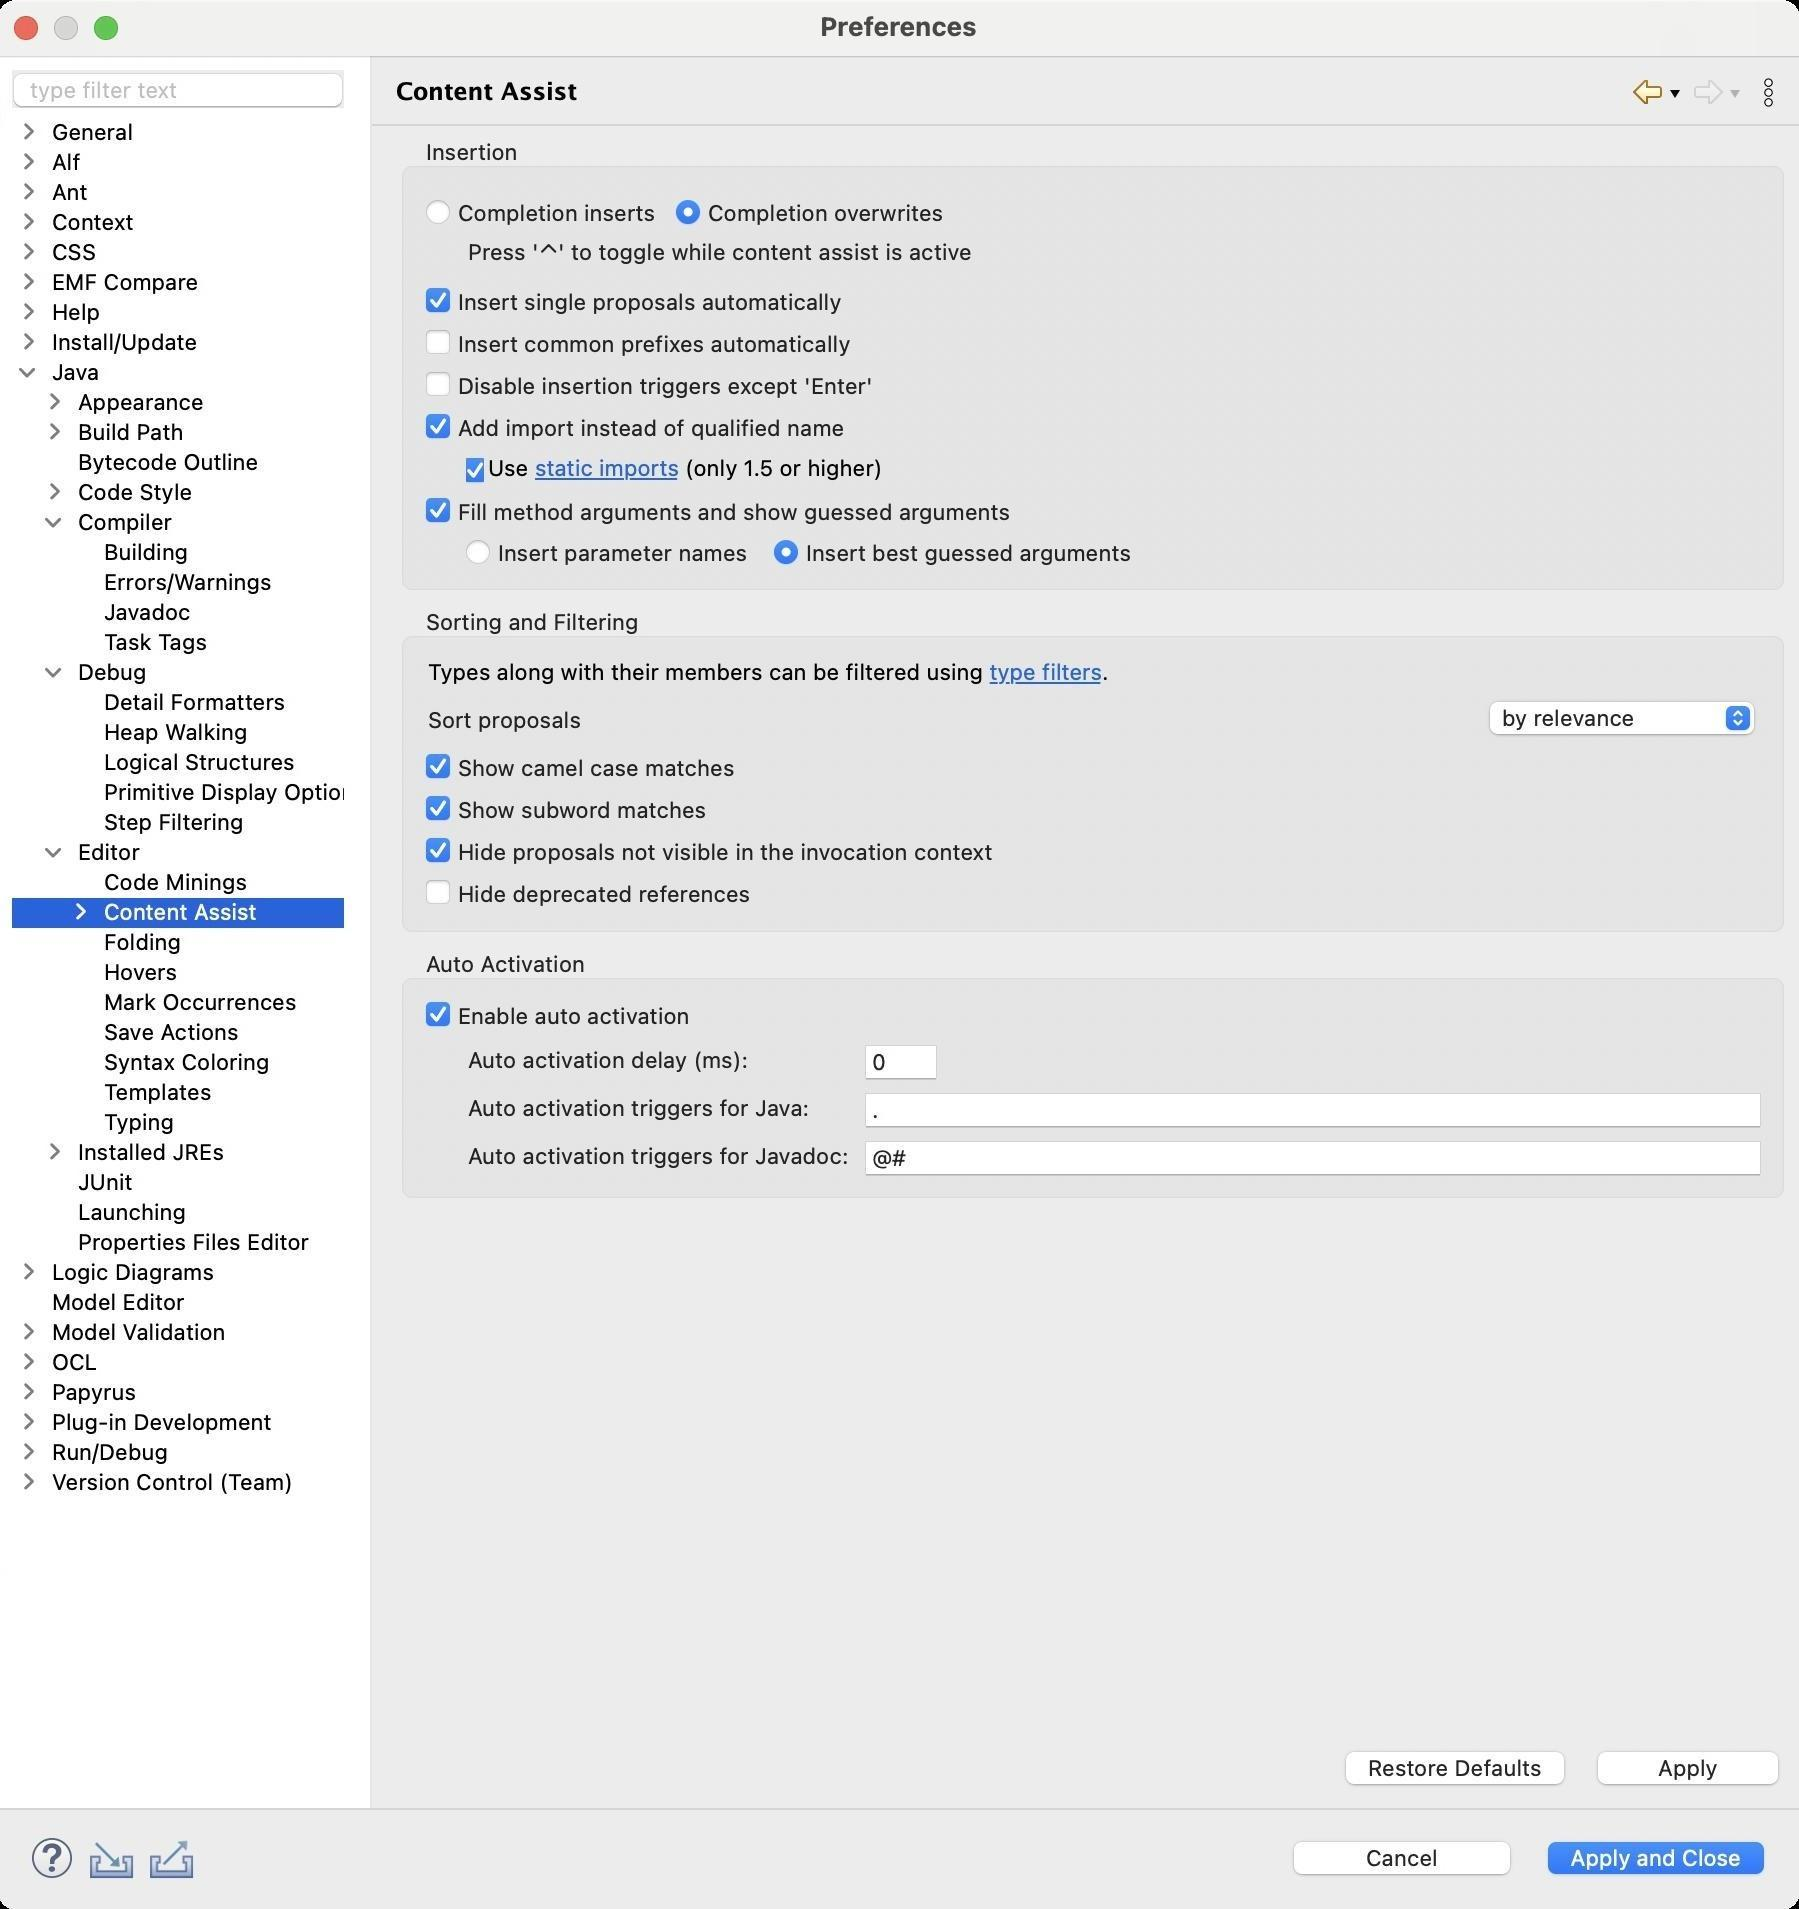
Accessibility tree:
{"name": "Preferences", "role": "AXWindow", "description": null, "role_description": "standard window", "value": null, "position": "480.00;95.00", "size": "901;955", "children": [{"name": "Apply_and_Close", "role": "AXButton", "description": null, "role_description": "button", "value": null, "position": "769.00;917.00", "size": "120;27", "children": []}, {"name": "Cancel", "role": "AXButton", "description": null, "role_description": "button", "value": null, "position": "642.00;917.00", "size": "120;27", "children": []}, {"name": null, "role": "AXToolbar", "description": null, "role_description": "toolbar", "value": null, "position": "12.00;915.00", "size": "90;30", "children": [{"name": "Help", "role": "AXCheckBox", "description": null, "role_description": "checkbox", "value": 0, "position": "12.00;915.00", "size": "30;30", "children": []}, {"name": "Import", "role": "AXButton", "description": null, "role_description": "button", "value": null, "position": "42.00;915.00", "size": "30;30", "children": []}, {"name": "Export", "role": "AXButton", "description": null, "role_description": "button", "value": null, "position": "72.00;915.00", "size": "30;30", "children": []}]}, {"name": null, "role": "AXScrollArea", "description": null, "role_description": "scroll area", "value": null, "position": "199.00;69.00", "size": "697;830", "children": [{"name": "Apply", "role": "AXButton", "description": null, "role_description": "button", "value": null, "position": "794.00;872.00", "size": "102;27", "children": []}, {"name": "Restore_Defaults", "role": "AXButton", "description": null, "role_description": "button", "value": null, "position": "668.00;872.00", "size": "121;27", "children": []}, {"name": null, "role": "AXScrollArea", "description": null, "role_description": "scroll area", "value": null, "position": "199.00;69.00", "size": "697;798", "children": [{"name": null, "role": "AXGroup", "description": null, "role_description": "group", "value": null, "position": "199.00;475.00", "size": "697;128", "children": [{"name": null, "role": "AXTextField", "description": null, "role_description": "text field", "value": "@#", "position": "433.00;569.00", "size": "449;19", "children": []}, {"name": null, "role": "AXStaticText", "description": null, "role_description": "text", "value": "Auto activation triggers for Javadoc:", "position": "233.00;571.00", "size": "195;14", "children": []}, {"name": null, "role": "AXTextField", "description": null, "role_description": "text field", "value": ".", "position": "433.00;545.00", "size": "449;19", "children": []}, {"name": null, "role": "AXStaticText", "description": null, "role_description": "text", "value": "Auto activation triggers for Java:", "position": "233.00;547.00", "size": "175;14", "children": []}, {"name": null, "role": "AXTextField", "description": null, "role_description": "text field", "value": "0", "position": "433.00;521.00", "size": "37;19", "children": []}, {"name": null, "role": "AXStaticText", "description": null, "role_description": "text", "value": "Auto activation delay (ms):", "position": "233.00;523.00", "size": "145;14", "children": []}, {"name": "Enable_auto_activation", "role": "AXCheckBox", "description": null, "role_description": "checkbox", "value": 1, "position": "213.00;500.00", "size": "669;16", "children": []}, {"name": null, "role": "AXStaticText", "description": null, "role_description": "text", "value": "Auto Activation", "position": "210.00;475.00", "size": "88;14", "children": []}]}, {"name": null, "role": "AXGroup", "description": null, "role_description": "group", "value": null, "position": "199.00;304.00", "size": "697;166", "children": [{"name": "Hide_deprecated_references", "role": "AXCheckBox", "description": null, "role_description": "checkbox", "value": 0, "position": "213.00;439.00", "size": "669;16", "children": []}, {"name": "Hide_proposals_not_visible_in_the_invocation_context", "role": "AXCheckBox", "description": null, "role_description": "checkbox", "value": 1, "position": "213.00;418.00", "size": "669;16", "children": []}, {"name": "Show_subword_matches", "role": "AXCheckBox", "description": null, "role_description": "checkbox", "value": 1, "position": "213.00;397.00", "size": "669;16", "children": []}, {"name": "Show_camel_case_matches", "role": "AXCheckBox", "description": null, "role_description": "checkbox", "value": 1, "position": "213.00;376.00", "size": "669;16", "children": []}, {"name": null, "role": "AXPopUpButton", "description": null, "role_description": "pop up button", "value": "by relevance", "position": "742.00;349.00", "size": "140;22", "children": []}, {"name": null, "role": "AXStaticText", "description": null, "role_description": "text", "value": "Sort proposals", "position": "213.00;353.00", "size": "81;14", "children": []}, {"name": null, "role": "AXStaticText", "description": null, "role_description": "text", "value": "", "position": "565.00;329.00", "size": "4;14", "children": []}, {"name": null, "role": "AXScrollArea", "description": null, "role_description": "scroll area", "value": null, "position": "213.00;329.00", "size": "347;15", "children": [{"name": null, "role": "AXTextArea", "description": null, "role_description": "text entry area", "value": "Types along with their members can be filtered using type filters.", "position": "213.00;329.00", "size": "347;15", "children": [{"name": "type_filters", "role": "AXLink", "description": null, "role_description": "hyperlink", "value": null, "position": "495.85;329.00", "size": "56;13", "children": []}]}]}, {"name": null, "role": "AXStaticText", "description": null, "role_description": "text", "value": "Sorting and Filtering", "position": "210.00;304.00", "size": "114;14", "children": []}]}, {"name": null, "role": "AXGroup", "description": null, "role_description": "group", "value": null, "position": "199.00;69.00", "size": "697;230", "children": [{"name": "Insert_best_guessed_arguments", "role": "AXRadioButton", "description": null, "role_description": "radio button", "value": 1, "position": "387.00;269.00", "size": "184;15", "children": []}, {"name": "Insert_parameter_names_", "role": "AXRadioButton", "description": null, "role_description": "radio button", "value": 0, "position": "233.00;269.00", "size": "149;15", "children": []}, {"name": "Fill_method_arguments_and_show_guessed_arguments", "role": "AXCheckBox", "description": null, "role_description": "checkbox", "value": 1, "position": "213.00;248.00", "size": "669;16", "children": []}, {"name": null, "role": "AXScrollArea", "description": null, "role_description": "scroll area", "value": null, "position": "243.00;227.00", "size": "639;15", "children": [{"name": null, "role": "AXTextArea", "description": null, "role_description": "text entry area", "value": "Use static imports (only 1.5 or higher)", "position": "243.00;227.00", "size": "639;15", "children": [{"name": "static_imports", "role": "AXLink", "description": null, "role_description": "hyperlink", "value": null, "position": "268.50;227.00", "size": "72;13", "children": []}]}]}, {"name": "Use_static_imports_(only_1.5_or_higher)", "role": "AXCheckBox", "description": null, "role_description": "checkbox", "value": 1, "position": "233.00;227.00", "size": "10;16", "children": []}, {"name": "Add_import_instead_of_qualified_name", "role": "AXCheckBox", "description": null, "role_description": "checkbox", "value": 1, "position": "213.00;206.00", "size": "669;16", "children": []}, {"name": "Disable_insertion_triggers_except_'Enter'", "role": "AXCheckBox", "description": null, "role_description": "checkbox", "value": 0, "position": "213.00;185.00", "size": "669;16", "children": []}, {"name": "Insert_common_prefixes_automatically", "role": "AXCheckBox", "description": null, "role_description": "checkbox", "value": 0, "position": "213.00;164.00", "size": "669;16", "children": []}, {"name": "Insert_single_proposals_automatically", "role": "AXCheckBox", "description": null, "role_description": "checkbox", "value": 1, "position": "213.00;143.00", "size": "669;16", "children": []}, {"name": null, "role": "AXStaticText", "description": null, "role_description": "text", "value": "Press '⌃' to toggle while content assist is active", "position": "233.00;119.00", "size": "257;14", "children": []}, {"name": "Completion_overwrites", "role": "AXRadioButton", "description": null, "role_description": "radio button", "value": 1, "position": "338.00;99.00", "size": "139;15", "children": []}, {"name": "Completion_inserts", "role": "AXRadioButton", "description": null, "role_description": "radio button", "value": 0, "position": "213.00;99.00", "size": "120;15", "children": []}, {"name": null, "role": "AXStaticText", "description": null, "role_description": "text", "value": "Insertion", "position": "210.00;69.00", "size": "54;14", "children": []}]}]}]}, {"name": null, "role": "AXToolbar", "description": "", "role_description": "toolbar", "value": null, "position": "814.00;35.00", "size": "82;22", "children": [{"name": "Back_to_Code_Minings", "role": "AXMenuButton", "description": null, "role_description": "menu button", "value": null, "position": "814.00;35.00", "size": "22;22", "children": []}, {"name": "Forward", "role": "AXMenuButton", "description": null, "role_description": "menu button", "value": null, "position": "844.00;35.00", "size": "22;22", "children": []}, {"name": "Additional_Dialog_Actions", "role": "AXButton", "description": null, "role_description": "button", "value": null, "position": "874.00;35.00", "size": "22;22", "children": []}]}, {"name": null, "role": "AXStaticText", "description": "", "role_description": "text", "value": "Content Assist", "position": "196.00;35.00", "size": "611;21", "children": []}, {"name": null, "role": "AXSplitter", "description": null, "role_description": "splitter", "value": 180, "position": "180.00;28.00", "size": "5;876", "children": []}, {"name": null, "role": "AXScrollArea", "description": null, "role_description": "scroll area", "value": null, "position": "7.00;59.00", "size": "166;845", "children": [{"name": null, "role": "AXOutline", "description": null, "role_description": "outline", "value": null, "position": "7.00;59.00", "size": "178;845", "children": [{"name": null, "role": "AXRow", "description": null, "role_description": "outline row", "value": null, "position": "7.00;59.00", "size": "178;15", "children": [{"name": null, "role": "AXGroup", "description": null, "role_description": "group", "value": null, "position": "7.00;59.00", "size": "178;15", "children": [{"name": null, "role": "AXDisclosureTriangle", "description": null, "role_description": "disclosure triangle", "value": 0, "position": "9.00;59.00", "size": "12;14", "children": []}, {"name": null, "role": "AXStaticText", "description": null, "role_description": "text", "value": "General", "position": "25.00;59.00", "size": "159;14", "children": []}]}]}, {"name": null, "role": "AXRow", "description": null, "role_description": "outline row", "value": null, "position": "7.00;74.00", "size": "178;15", "children": [{"name": null, "role": "AXGroup", "description": null, "role_description": "group", "value": null, "position": "7.00;74.00", "size": "178;15", "children": [{"name": null, "role": "AXDisclosureTriangle", "description": null, "role_description": "disclosure triangle", "value": 0, "position": "9.00;74.00", "size": "12;14", "children": []}, {"name": null, "role": "AXStaticText", "description": null, "role_description": "text", "value": "Alf", "position": "25.00;74.00", "size": "159;14", "children": []}]}]}, {"name": null, "role": "AXRow", "description": null, "role_description": "outline row", "value": null, "position": "7.00;89.00", "size": "178;15", "children": [{"name": null, "role": "AXGroup", "description": null, "role_description": "group", "value": null, "position": "7.00;89.00", "size": "178;15", "children": [{"name": null, "role": "AXDisclosureTriangle", "description": null, "role_description": "disclosure triangle", "value": 0, "position": "9.00;89.00", "size": "12;14", "children": []}, {"name": null, "role": "AXStaticText", "description": null, "role_description": "text", "value": "Ant", "position": "25.00;89.00", "size": "159;14", "children": []}]}]}, {"name": null, "role": "AXRow", "description": null, "role_description": "outline row", "value": null, "position": "7.00;104.00", "size": "178;15", "children": [{"name": null, "role": "AXGroup", "description": null, "role_description": "group", "value": null, "position": "7.00;104.00", "size": "178;15", "children": [{"name": null, "role": "AXDisclosureTriangle", "description": null, "role_description": "disclosure triangle", "value": 0, "position": "9.00;104.00", "size": "12;14", "children": []}, {"name": null, "role": "AXStaticText", "description": null, "role_description": "text", "value": "Context", "position": "25.00;104.00", "size": "159;14", "children": []}]}]}, {"name": null, "role": "AXRow", "description": null, "role_description": "outline row", "value": null, "position": "7.00;119.00", "size": "178;15", "children": [{"name": null, "role": "AXGroup", "description": null, "role_description": "group", "value": null, "position": "7.00;119.00", "size": "178;15", "children": [{"name": null, "role": "AXDisclosureTriangle", "description": null, "role_description": "disclosure triangle", "value": 0, "position": "9.00;119.00", "size": "12;14", "children": []}, {"name": null, "role": "AXStaticText", "description": null, "role_description": "text", "value": "CSS", "position": "25.00;119.00", "size": "159;14", "children": []}]}]}, {"name": null, "role": "AXRow", "description": null, "role_description": "outline row", "value": null, "position": "7.00;134.00", "size": "178;15", "children": [{"name": null, "role": "AXGroup", "description": null, "role_description": "group", "value": null, "position": "7.00;134.00", "size": "178;15", "children": [{"name": null, "role": "AXDisclosureTriangle", "description": null, "role_description": "disclosure triangle", "value": 0, "position": "9.00;134.00", "size": "12;14", "children": []}, {"name": null, "role": "AXStaticText", "description": null, "role_description": "text", "value": "EMF Compare", "position": "25.00;134.00", "size": "159;14", "children": []}]}]}, {"name": null, "role": "AXRow", "description": null, "role_description": "outline row", "value": null, "position": "7.00;149.00", "size": "178;15", "children": [{"name": null, "role": "AXGroup", "description": null, "role_description": "group", "value": null, "position": "7.00;149.00", "size": "178;15", "children": [{"name": null, "role": "AXDisclosureTriangle", "description": null, "role_description": "disclosure triangle", "value": 0, "position": "9.00;149.00", "size": "12;14", "children": []}, {"name": null, "role": "AXStaticText", "description": null, "role_description": "text", "value": "Help", "position": "25.00;149.00", "size": "159;14", "children": []}]}]}, {"name": null, "role": "AXRow", "description": null, "role_description": "outline row", "value": null, "position": "7.00;164.00", "size": "178;15", "children": [{"name": null, "role": "AXGroup", "description": null, "role_description": "group", "value": null, "position": "7.00;164.00", "size": "178;15", "children": [{"name": null, "role": "AXDisclosureTriangle", "description": null, "role_description": "disclosure triangle", "value": 0, "position": "9.00;164.00", "size": "12;14", "children": []}, {"name": null, "role": "AXStaticText", "description": null, "role_description": "text", "value": "Install/Update", "position": "25.00;164.00", "size": "159;14", "children": []}]}]}, {"name": null, "role": "AXRow", "description": null, "role_description": "outline row", "value": null, "position": "7.00;179.00", "size": "178;15", "children": [{"name": null, "role": "AXGroup", "description": null, "role_description": "group", "value": null, "position": "7.00;179.00", "size": "178;15", "children": [{"name": null, "role": "AXDisclosureTriangle", "description": null, "role_description": "disclosure triangle", "value": 1, "position": "9.00;179.00", "size": "12;14", "children": []}, {"name": null, "role": "AXStaticText", "description": null, "role_description": "text", "value": "Java", "position": "25.00;179.00", "size": "159;14", "children": []}]}]}, {"name": null, "role": "AXRow", "description": null, "role_description": "outline row", "value": null, "position": "7.00;194.00", "size": "178;15", "children": [{"name": null, "role": "AXGroup", "description": null, "role_description": "group", "value": null, "position": "7.00;194.00", "size": "178;15", "children": [{"name": null, "role": "AXDisclosureTriangle", "description": null, "role_description": "disclosure triangle", "value": 0, "position": "22.00;194.00", "size": "12;14", "children": []}, {"name": null, "role": "AXStaticText", "description": null, "role_description": "text", "value": "Appearance", "position": "38.00;194.00", "size": "146;14", "children": []}]}]}, {"name": null, "role": "AXRow", "description": null, "role_description": "outline row", "value": null, "position": "7.00;209.00", "size": "178;15", "children": [{"name": null, "role": "AXGroup", "description": null, "role_description": "group", "value": null, "position": "7.00;209.00", "size": "178;15", "children": [{"name": null, "role": "AXDisclosureTriangle", "description": null, "role_description": "disclosure triangle", "value": 0, "position": "22.00;209.00", "size": "12;14", "children": []}, {"name": null, "role": "AXStaticText", "description": null, "role_description": "text", "value": "Build Path", "position": "38.00;209.00", "size": "146;14", "children": []}]}]}, {"name": null, "role": "AXRow", "description": null, "role_description": "outline row", "value": null, "position": "7.00;224.00", "size": "178;15", "children": [{"name": null, "role": "AXStaticText", "description": null, "role_description": "text", "value": "Bytecode Outline", "position": "38.00;224.00", "size": "146;14", "children": []}]}, {"name": null, "role": "AXRow", "description": null, "role_description": "outline row", "value": null, "position": "7.00;239.00", "size": "178;15", "children": [{"name": null, "role": "AXGroup", "description": null, "role_description": "group", "value": null, "position": "7.00;239.00", "size": "178;15", "children": [{"name": null, "role": "AXDisclosureTriangle", "description": null, "role_description": "disclosure triangle", "value": 0, "position": "22.00;239.00", "size": "12;14", "children": []}, {"name": null, "role": "AXStaticText", "description": null, "role_description": "text", "value": "Code Style", "position": "38.00;239.00", "size": "146;14", "children": []}]}]}, {"name": null, "role": "AXRow", "description": null, "role_description": "outline row", "value": null, "position": "7.00;254.00", "size": "178;15", "children": [{"name": null, "role": "AXGroup", "description": null, "role_description": "group", "value": null, "position": "7.00;254.00", "size": "178;15", "children": [{"name": null, "role": "AXDisclosureTriangle", "description": null, "role_description": "disclosure triangle", "value": 1, "position": "22.00;254.00", "size": "12;14", "children": []}, {"name": null, "role": "AXStaticText", "description": null, "role_description": "text", "value": "Compiler", "position": "38.00;254.00", "size": "146;14", "children": []}]}]}, {"name": null, "role": "AXRow", "description": null, "role_description": "outline row", "value": null, "position": "7.00;269.00", "size": "178;15", "children": [{"name": null, "role": "AXStaticText", "description": null, "role_description": "text", "value": "Building", "position": "51.00;269.00", "size": "133;14", "children": []}]}, {"name": null, "role": "AXRow", "description": null, "role_description": "outline row", "value": null, "position": "7.00;284.00", "size": "178;15", "children": [{"name": null, "role": "AXStaticText", "description": null, "role_description": "text", "value": "Errors/Warnings", "position": "51.00;284.00", "size": "133;14", "children": []}]}, {"name": null, "role": "AXRow", "description": null, "role_description": "outline row", "value": null, "position": "7.00;299.00", "size": "178;15", "children": [{"name": null, "role": "AXStaticText", "description": null, "role_description": "text", "value": "Javadoc", "position": "51.00;299.00", "size": "133;14", "children": []}]}, {"name": null, "role": "AXRow", "description": null, "role_description": "outline row", "value": null, "position": "7.00;314.00", "size": "178;15", "children": [{"name": null, "role": "AXStaticText", "description": null, "role_description": "text", "value": "Task Tags", "position": "51.00;314.00", "size": "133;14", "children": []}]}, {"name": null, "role": "AXRow", "description": null, "role_description": "outline row", "value": null, "position": "7.00;329.00", "size": "178;15", "children": [{"name": null, "role": "AXGroup", "description": null, "role_description": "group", "value": null, "position": "7.00;329.00", "size": "178;15", "children": [{"name": null, "role": "AXDisclosureTriangle", "description": null, "role_description": "disclosure triangle", "value": 1, "position": "22.00;329.00", "size": "12;14", "children": []}, {"name": null, "role": "AXStaticText", "description": null, "role_description": "text", "value": "Debug", "position": "38.00;329.00", "size": "146;14", "children": []}]}]}, {"name": null, "role": "AXRow", "description": null, "role_description": "outline row", "value": null, "position": "7.00;344.00", "size": "178;15", "children": [{"name": null, "role": "AXStaticText", "description": null, "role_description": "text", "value": "Detail Formatters", "position": "51.00;344.00", "size": "133;14", "children": []}]}, {"name": null, "role": "AXRow", "description": null, "role_description": "outline row", "value": null, "position": "7.00;359.00", "size": "178;15", "children": [{"name": null, "role": "AXStaticText", "description": null, "role_description": "text", "value": "Heap Walking", "position": "51.00;359.00", "size": "133;14", "children": []}]}, {"name": null, "role": "AXRow", "description": null, "role_description": "outline row", "value": null, "position": "7.00;374.00", "size": "178;15", "children": [{"name": null, "role": "AXStaticText", "description": null, "role_description": "text", "value": "Logical Structures", "position": "51.00;374.00", "size": "133;14", "children": []}]}, {"name": null, "role": "AXRow", "description": null, "role_description": "outline row", "value": null, "position": "7.00;389.00", "size": "178;15", "children": [{"name": null, "role": "AXStaticText", "description": null, "role_description": "text", "value": "Primitive Display Options", "position": "51.00;389.00", "size": "133;14", "children": []}]}, {"name": null, "role": "AXRow", "description": null, "role_description": "outline row", "value": null, "position": "7.00;404.00", "size": "178;15", "children": [{"name": null, "role": "AXStaticText", "description": null, "role_description": "text", "value": "Step Filtering", "position": "51.00;404.00", "size": "133;14", "children": []}]}, {"name": null, "role": "AXRow", "description": null, "role_description": "outline row", "value": null, "position": "7.00;419.00", "size": "178;15", "children": [{"name": null, "role": "AXGroup", "description": null, "role_description": "group", "value": null, "position": "7.00;419.00", "size": "178;15", "children": [{"name": null, "role": "AXDisclosureTriangle", "description": null, "role_description": "disclosure triangle", "value": 1, "position": "22.00;419.00", "size": "12;14", "children": []}, {"name": null, "role": "AXStaticText", "description": null, "role_description": "text", "value": "Editor", "position": "38.00;419.00", "size": "146;14", "children": []}]}]}, {"name": null, "role": "AXRow", "description": null, "role_description": "outline row", "value": null, "position": "7.00;434.00", "size": "178;15", "children": [{"name": null, "role": "AXStaticText", "description": null, "role_description": "text", "value": "Code Minings", "position": "51.00;434.00", "size": "133;14", "children": []}]}, {"name": null, "role": "AXRow", "description": null, "role_description": "outline row", "value": null, "position": "7.00;449.00", "size": "178;15", "children": [{"name": null, "role": "AXGroup", "description": null, "role_description": "group", "value": null, "position": "7.00;449.00", "size": "178;15", "children": [{"name": null, "role": "AXDisclosureTriangle", "description": null, "role_description": "disclosure triangle", "value": 0, "position": "35.00;449.00", "size": "12;14", "children": []}, {"name": null, "role": "AXStaticText", "description": null, "role_description": "text", "value": "Content Assist", "position": "51.00;449.00", "size": "133;14", "children": []}]}]}, {"name": null, "role": "AXRow", "description": null, "role_description": "outline row", "value": null, "position": "7.00;464.00", "size": "178;15", "children": [{"name": null, "role": "AXStaticText", "description": null, "role_description": "text", "value": "Folding", "position": "51.00;464.00", "size": "133;14", "children": []}]}, {"name": null, "role": "AXRow", "description": null, "role_description": "outline row", "value": null, "position": "7.00;479.00", "size": "178;15", "children": [{"name": null, "role": "AXStaticText", "description": null, "role_description": "text", "value": "Hovers", "position": "51.00;479.00", "size": "133;14", "children": []}]}, {"name": null, "role": "AXRow", "description": null, "role_description": "outline row", "value": null, "position": "7.00;494.00", "size": "178;15", "children": [{"name": null, "role": "AXStaticText", "description": null, "role_description": "text", "value": "Mark Occurrences", "position": "51.00;494.00", "size": "133;14", "children": []}]}, {"name": null, "role": "AXRow", "description": null, "role_description": "outline row", "value": null, "position": "7.00;509.00", "size": "178;15", "children": [{"name": null, "role": "AXStaticText", "description": null, "role_description": "text", "value": "Save Actions", "position": "51.00;509.00", "size": "133;14", "children": []}]}, {"name": null, "role": "AXRow", "description": null, "role_description": "outline row", "value": null, "position": "7.00;524.00", "size": "178;15", "children": [{"name": null, "role": "AXStaticText", "description": null, "role_description": "text", "value": "Syntax Coloring", "position": "51.00;524.00", "size": "133;14", "children": []}]}, {"name": null, "role": "AXRow", "description": null, "role_description": "outline row", "value": null, "position": "7.00;539.00", "size": "178;15", "children": [{"name": null, "role": "AXStaticText", "description": null, "role_description": "text", "value": "Templates", "position": "51.00;539.00", "size": "133;14", "children": []}]}, {"name": null, "role": "AXRow", "description": null, "role_description": "outline row", "value": null, "position": "7.00;554.00", "size": "178;15", "children": [{"name": null, "role": "AXStaticText", "description": null, "role_description": "text", "value": "Typing", "position": "51.00;554.00", "size": "133;14", "children": []}]}, {"name": null, "role": "AXRow", "description": null, "role_description": "outline row", "value": null, "position": "7.00;569.00", "size": "178;15", "children": [{"name": null, "role": "AXGroup", "description": null, "role_description": "group", "value": null, "position": "7.00;569.00", "size": "178;15", "children": [{"name": null, "role": "AXDisclosureTriangle", "description": null, "role_description": "disclosure triangle", "value": 0, "position": "22.00;569.00", "size": "12;14", "children": []}, {"name": null, "role": "AXStaticText", "description": null, "role_description": "text", "value": "Installed JREs", "position": "38.00;569.00", "size": "146;14", "children": []}]}]}, {"name": null, "role": "AXRow", "description": null, "role_description": "outline row", "value": null, "position": "7.00;584.00", "size": "178;15", "children": [{"name": null, "role": "AXStaticText", "description": null, "role_description": "text", "value": "JUnit", "position": "38.00;584.00", "size": "146;14", "children": []}]}, {"name": null, "role": "AXRow", "description": null, "role_description": "outline row", "value": null, "position": "7.00;599.00", "size": "178;15", "children": [{"name": null, "role": "AXStaticText", "description": null, "role_description": "text", "value": "Launching", "position": "38.00;599.00", "size": "146;14", "children": []}]}, {"name": null, "role": "AXRow", "description": null, "role_description": "outline row", "value": null, "position": "7.00;614.00", "size": "178;15", "children": [{"name": null, "role": "AXStaticText", "description": null, "role_description": "text", "value": "Properties Files Editor", "position": "38.00;614.00", "size": "146;14", "children": []}]}, {"name": null, "role": "AXRow", "description": null, "role_description": "outline row", "value": null, "position": "7.00;629.00", "size": "178;15", "children": [{"name": null, "role": "AXGroup", "description": null, "role_description": "group", "value": null, "position": "7.00;629.00", "size": "178;15", "children": [{"name": null, "role": "AXDisclosureTriangle", "description": null, "role_description": "disclosure triangle", "value": 0, "position": "9.00;629.00", "size": "12;14", "children": []}, {"name": null, "role": "AXStaticText", "description": null, "role_description": "text", "value": "Logic Diagrams", "position": "25.00;629.00", "size": "159;14", "children": []}]}]}, {"name": null, "role": "AXRow", "description": null, "role_description": "outline row", "value": null, "position": "7.00;644.00", "size": "178;15", "children": [{"name": null, "role": "AXStaticText", "description": null, "role_description": "text", "value": "Model Editor", "position": "25.00;644.00", "size": "159;14", "children": []}]}, {"name": null, "role": "AXRow", "description": null, "role_description": "outline row", "value": null, "position": "7.00;659.00", "size": "178;15", "children": [{"name": null, "role": "AXGroup", "description": null, "role_description": "group", "value": null, "position": "7.00;659.00", "size": "178;15", "children": [{"name": null, "role": "AXDisclosureTriangle", "description": null, "role_description": "disclosure triangle", "value": 0, "position": "9.00;659.00", "size": "12;14", "children": []}, {"name": null, "role": "AXStaticText", "description": null, "role_description": "text", "value": "Model Validation", "position": "25.00;659.00", "size": "159;14", "children": []}]}]}, {"name": null, "role": "AXRow", "description": null, "role_description": "outline row", "value": null, "position": "7.00;674.00", "size": "178;15", "children": [{"name": null, "role": "AXGroup", "description": null, "role_description": "group", "value": null, "position": "7.00;674.00", "size": "178;15", "children": [{"name": null, "role": "AXDisclosureTriangle", "description": null, "role_description": "disclosure triangle", "value": 0, "position": "9.00;674.00", "size": "12;14", "children": []}, {"name": null, "role": "AXStaticText", "description": null, "role_description": "text", "value": "OCL", "position": "25.00;674.00", "size": "159;14", "children": []}]}]}, {"name": null, "role": "AXRow", "description": null, "role_description": "outline row", "value": null, "position": "7.00;689.00", "size": "178;15", "children": [{"name": null, "role": "AXGroup", "description": null, "role_description": "group", "value": null, "position": "7.00;689.00", "size": "178;15", "children": [{"name": null, "role": "AXDisclosureTriangle", "description": null, "role_description": "disclosure triangle", "value": 0, "position": "9.00;689.00", "size": "12;14", "children": []}, {"name": null, "role": "AXStaticText", "description": null, "role_description": "text", "value": "Papyrus", "position": "25.00;689.00", "size": "159;14", "children": []}]}]}, {"name": null, "role": "AXRow", "description": null, "role_description": "outline row", "value": null, "position": "7.00;704.00", "size": "178;15", "children": [{"name": null, "role": "AXGroup", "description": null, "role_description": "group", "value": null, "position": "7.00;704.00", "size": "178;15", "children": [{"name": null, "role": "AXDisclosureTriangle", "description": null, "role_description": "disclosure triangle", "value": 0, "position": "9.00;704.00", "size": "12;14", "children": []}, {"name": null, "role": "AXStaticText", "description": null, "role_description": "text", "value": "Plug-in Development", "position": "25.00;704.00", "size": "159;14", "children": []}]}]}, {"name": null, "role": "AXRow", "description": null, "role_description": "outline row", "value": null, "position": "7.00;719.00", "size": "178;15", "children": [{"name": null, "role": "AXGroup", "description": null, "role_description": "group", "value": null, "position": "7.00;719.00", "size": "178;15", "children": [{"name": null, "role": "AXDisclosureTriangle", "description": null, "role_description": "disclosure triangle", "value": 0, "position": "9.00;719.00", "size": "12;14", "children": []}, {"name": null, "role": "AXStaticText", "description": null, "role_description": "text", "value": "Run/Debug", "position": "25.00;719.00", "size": "159;14", "children": []}]}]}, {"name": null, "role": "AXRow", "description": null, "role_description": "outline row", "value": null, "position": "7.00;734.00", "size": "178;15", "children": [{"name": null, "role": "AXGroup", "description": null, "role_description": "group", "value": null, "position": "7.00;734.00", "size": "178;15", "children": [{"name": null, "role": "AXDisclosureTriangle", "description": null, "role_description": "disclosure triangle", "value": 0, "position": "9.00;734.00", "size": "12;14", "children": []}, {"name": null, "role": "AXStaticText", "description": null, "role_description": "text", "value": "Version Control (Team)", "position": "25.00;734.00", "size": "159;14", "children": []}]}]}, {"name": null, "role": "AXColumn", "description": null, "role_description": "column", "value": null, "position": "7.00;59.00", "size": "178;845", "children": []}]}, {"name": null, "role": "AXScrollBar", "description": null, "role_description": "scroll bar", "value": 0.0, "position": "7.00;888.00", "size": "166;16", "children": [{"name": null, "role": "AXValueIndicator", "description": null, "role_description": "value indicator", "value": 0.0, "position": "8.00;892.00", "size": "152;12", "children": []}, {"name": null, "role": "AXButton", "description": null, "role_description": "increment arrow button", "value": null, "position": "7.00;888.00", "size": "0;0", "children": []}, {"name": null, "role": "AXButton", "description": null, "role_description": "decrement arrow button", "value": null, "position": "7.00;888.00", "size": "0;0", "children": []}, {"name": null, "role": "AXButton", "description": null, "role_description": "increment page button", "value": null, "position": "161.00;892.00", "size": "12;12", "children": []}, {"name": null, "role": "AXButton", "description": null, "role_description": "decrement page button", "value": null, "position": "7.00;892.00", "size": "1;12", "children": []}]}]}, {"name": "type_filter_text", "role": "AXTextField", "description": null, "role_description": "search text field", "value": "", "position": "7.00;35.00", "size": "166;19", "children": []}, {"name": null, "role": "AXButton", "description": null, "role_description": "close button", "value": null, "position": "7.00;6.00", "size": "14;16", "children": []}, {"name": null, "role": "AXButton", "description": null, "role_description": "zoom button", "value": null, "position": "47.00;6.00", "size": "14;16", "children": [{"name": null, "role": "AXGroup", "description": null, "role_description": "group", "value": null, "position": "47.00;6.00", "size": "14;16", "children": [{"name": null, "role": "AXGroup", "description": null, "role_description": "group", "value": null, "position": "47.00;6.00", "size": "14;16", "children": []}]}]}, {"name": null, "role": "AXButton", "description": null, "role_description": "minimize button", "value": null, "position": "27.00;6.00", "size": "14;16", "children": []}, {"name": null, "role": "AXStaticText", "description": null, "role_description": "text", "value": "Preferences", "position": "409.00;5.00", "size": "83;16", "children": []}]}